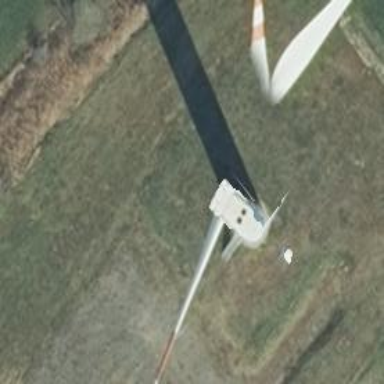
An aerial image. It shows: Wind generator powered by horizontal axis wind turbine.